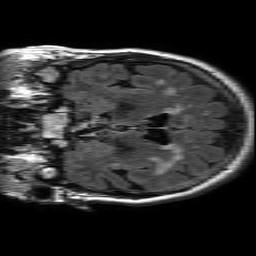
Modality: FLAIR
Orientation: coronal
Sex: female
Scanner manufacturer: philips
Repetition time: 11 s
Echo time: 0.125 s